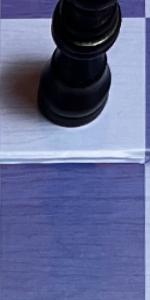
Label: Empty